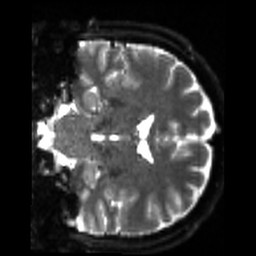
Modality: sbref
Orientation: coronal
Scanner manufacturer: siemens
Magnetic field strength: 3 T
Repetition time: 4 s
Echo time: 0.0594 s